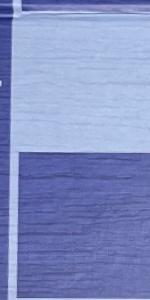
Label: Empty